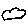
Label: cloud